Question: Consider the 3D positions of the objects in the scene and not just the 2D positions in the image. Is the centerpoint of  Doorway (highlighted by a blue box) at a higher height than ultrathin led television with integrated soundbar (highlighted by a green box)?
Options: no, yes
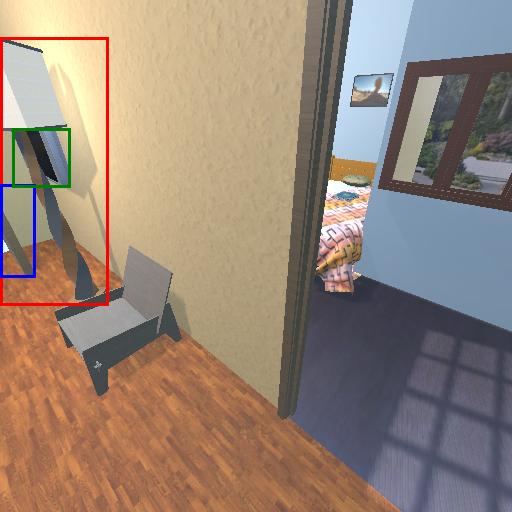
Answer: no